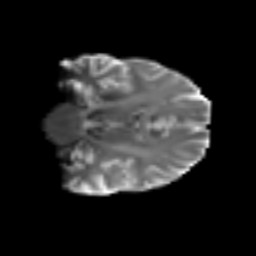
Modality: T2w
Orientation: coronal
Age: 49
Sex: male
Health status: ill
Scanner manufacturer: siemens
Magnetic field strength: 3 T
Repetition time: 8.7 s
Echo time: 0.11 s